【题型】选择题　【知识点】立体几何　【难度】easy
\textbf{新定义}
 “阳马”，是底面为矩形，且有一条侧棱与底面垂直的四棱锥，《九章算术》总结了先秦时期数学成就，是我国古代内容极为丰富的数学巨著，对后世数学研究产生了广泛而深远的影响。书中有如下问题：“今有阳马，广五尺，袤七尺，高八尺，问积几何？”其意思为：“今有底面为矩形，它的底面长、宽分别为7尺和5尺，高8尺，问它的体积是多少？”若以上的条件不变，则这个四棱锥的外接球的表面积为（ ）平方尺。

A.
$149\pi$ \quad B. $140\pi$ \quad C. $138\pi$ \quad D. $128\pi$
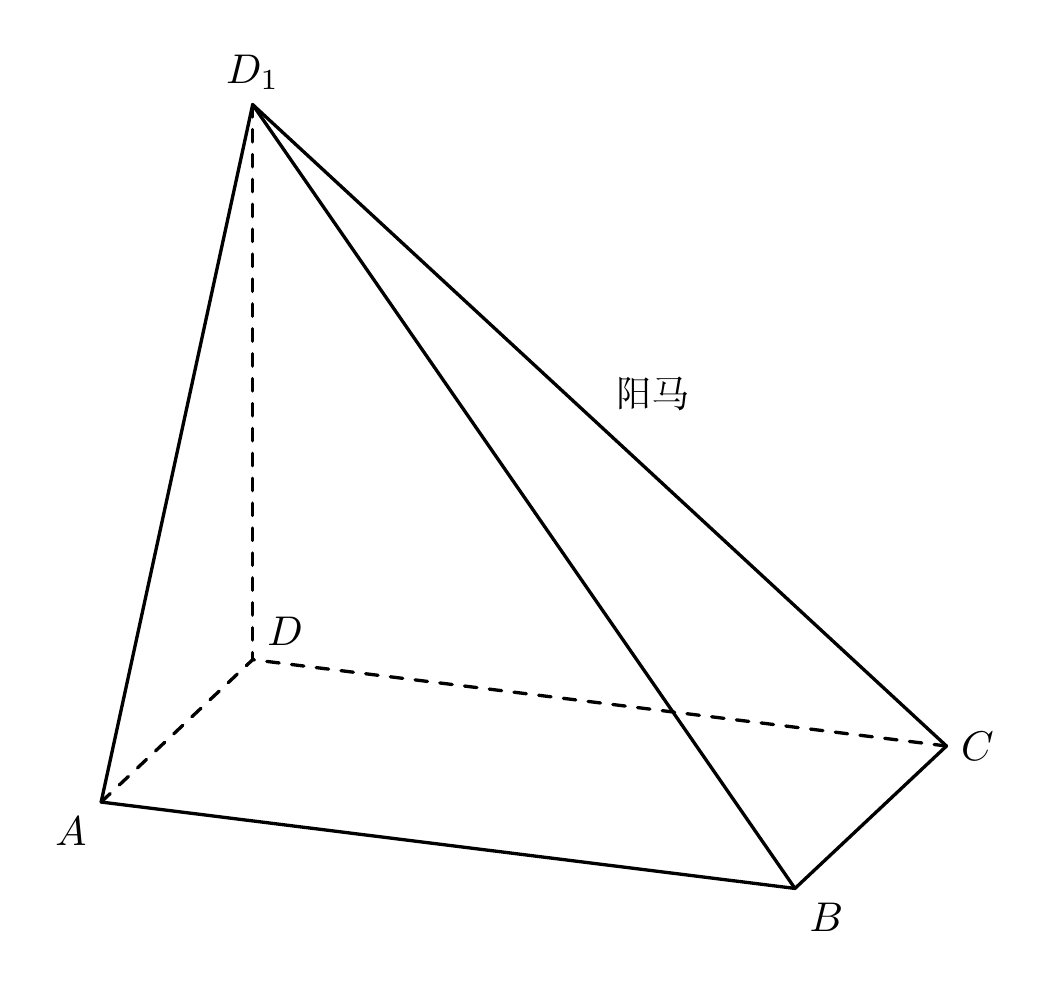
【解答】
\textbf{【答案】}
 C

\vspace{1em}
\noindent
\textbf{【解析】}
 如图所示，这个四棱锥的外接球和长方体的外接球相同，

所以外接球的半径为
$R = \frac{\sqrt{7^2 + 5^2 + 8^2}}{2} = \frac{\sqrt{138}}{2}$，外接球的表面积$S = 4\pi R^2 = 138\pi$
。

故选：C.
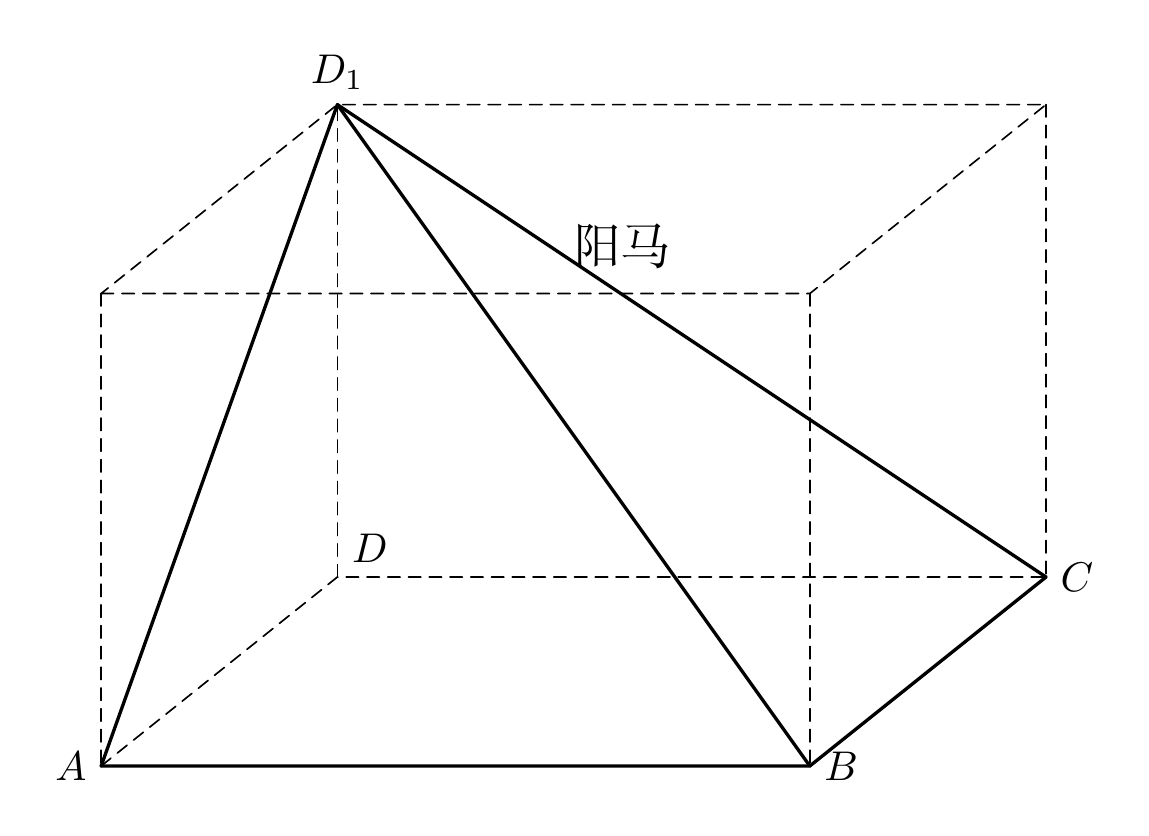